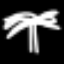
Label: palm tree